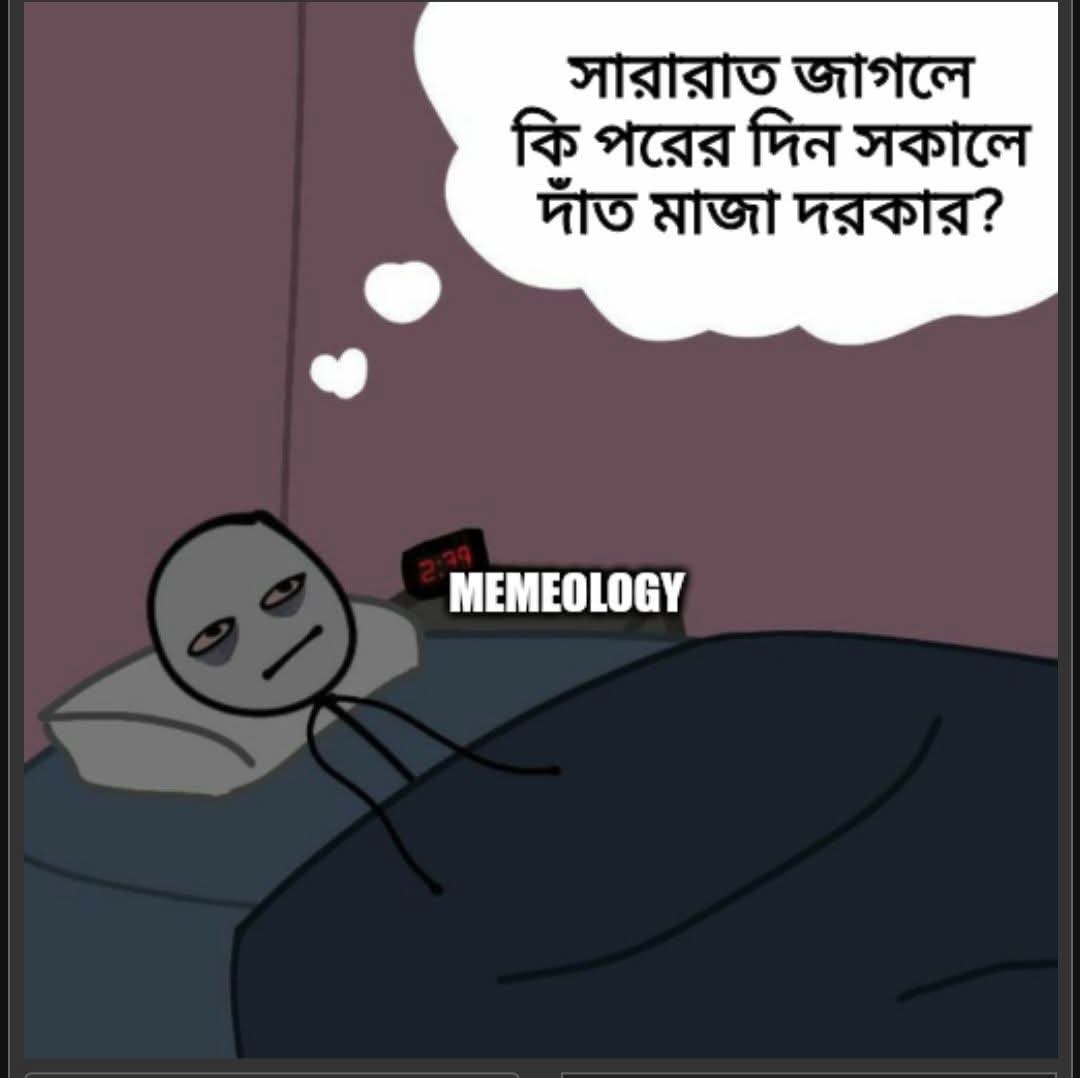
Text: সারারাত জাগলে কি পরের দিন সকালে দাঁত মাজা দরকার?
Label: Non Hate